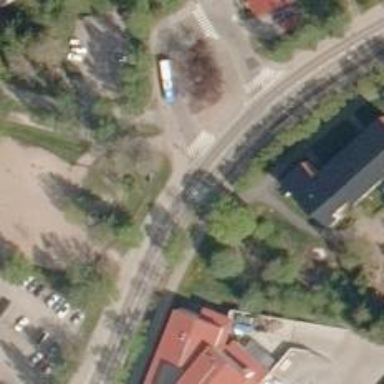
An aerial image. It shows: Uncontrolled crossing on the road.